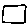
Label: square